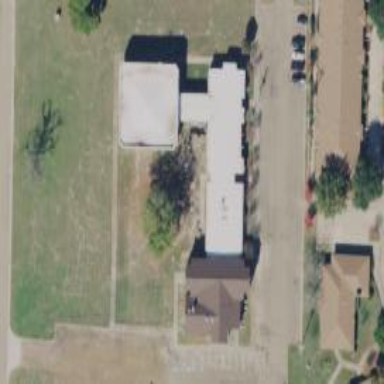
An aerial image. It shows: Building that serves as place of worship.